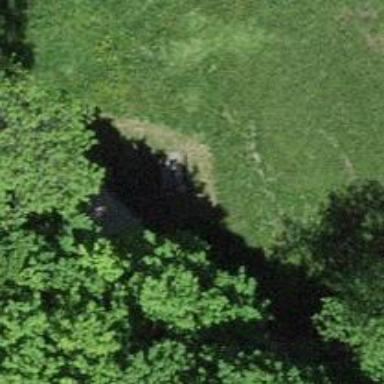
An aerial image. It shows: Bench.